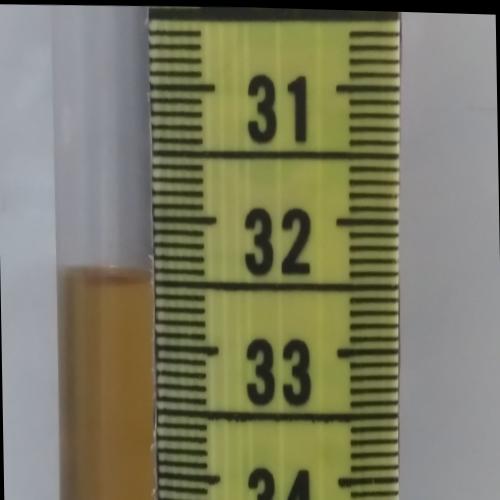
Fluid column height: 32.5 cm